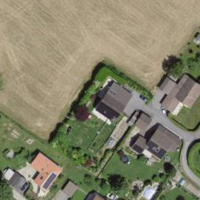
EUNIS habitat code: 55
Species observed at this site:
Lamium galeobdolon